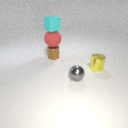
small cyan rubber cube above small brown metal cylinder